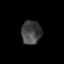
Tissue: skin
Cell type: Myeloid cells
Senescence score: 0.2565
Nuclear area (px): 453
Mean DAPI intensity: 67.252